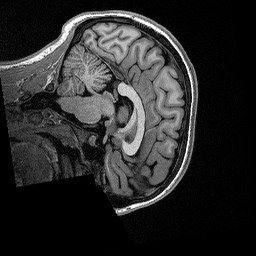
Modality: T1w
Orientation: sagittal
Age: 23
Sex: female
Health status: healthy
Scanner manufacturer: siemens
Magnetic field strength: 1.5 T
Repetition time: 2.73 s
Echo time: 0.00357 s